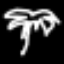
Label: palm tree